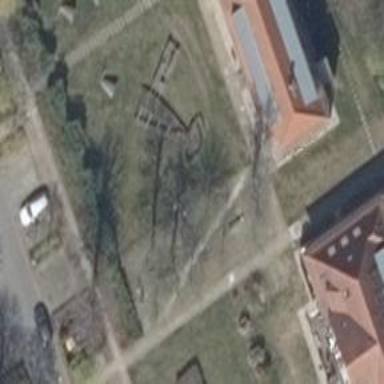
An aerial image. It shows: Playground area for leisure activities on the land.